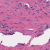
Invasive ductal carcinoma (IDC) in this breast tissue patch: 0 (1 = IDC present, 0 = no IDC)